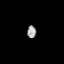
Tissue: lung
Cell type: Others
Senescence score: 0.2088
Nuclear area (px): 113
Mean DAPI intensity: 154.398